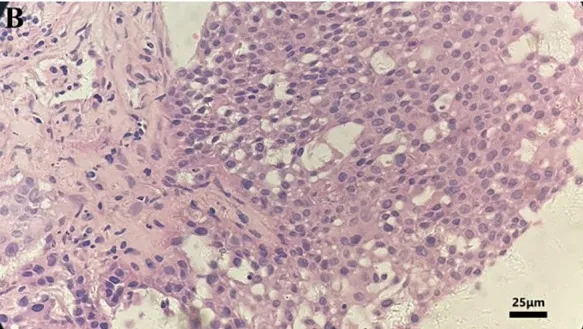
Hematoxylin and eosin staining photomicrographs of a right lung tumor tissue biopsy. (B) Magnification, x400.
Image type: pathology (h&e)